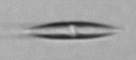
Label: pennate